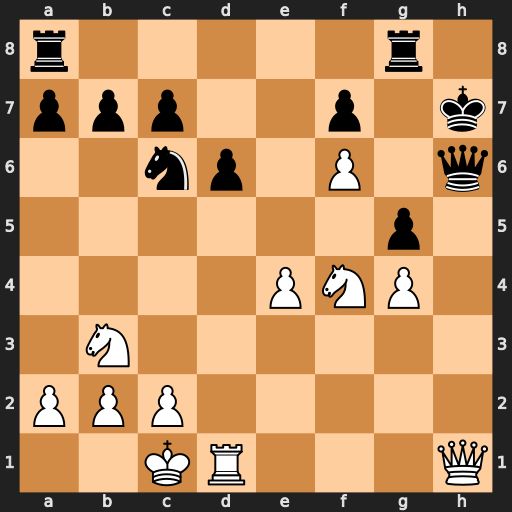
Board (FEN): r5r1/ppp2p1k/2np1P1q/6p1/4PNP1/1N6/PPP5/2KR3Q
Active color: w
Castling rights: -
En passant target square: -
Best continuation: Qxh6+ Kxh6 Rh1#